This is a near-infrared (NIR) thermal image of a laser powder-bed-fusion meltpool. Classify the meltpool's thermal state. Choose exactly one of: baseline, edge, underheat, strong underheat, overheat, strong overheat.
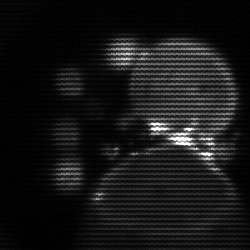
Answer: edge